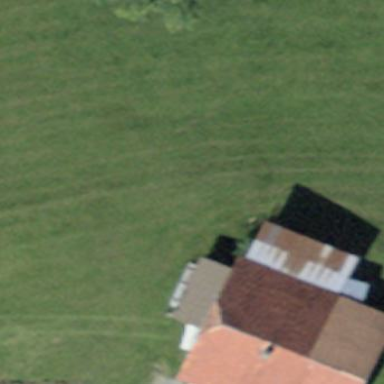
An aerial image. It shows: Farm building.